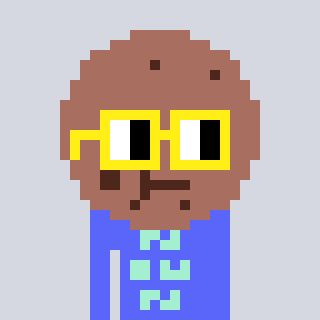
a pixel art character with square yellow glasses, a cookie-shaped head and a purple-colored body on a cool background